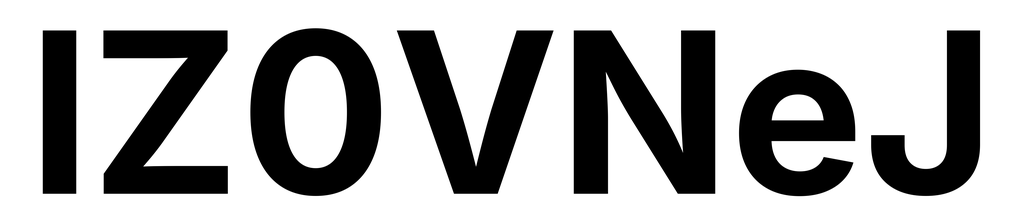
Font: Inter_Bold